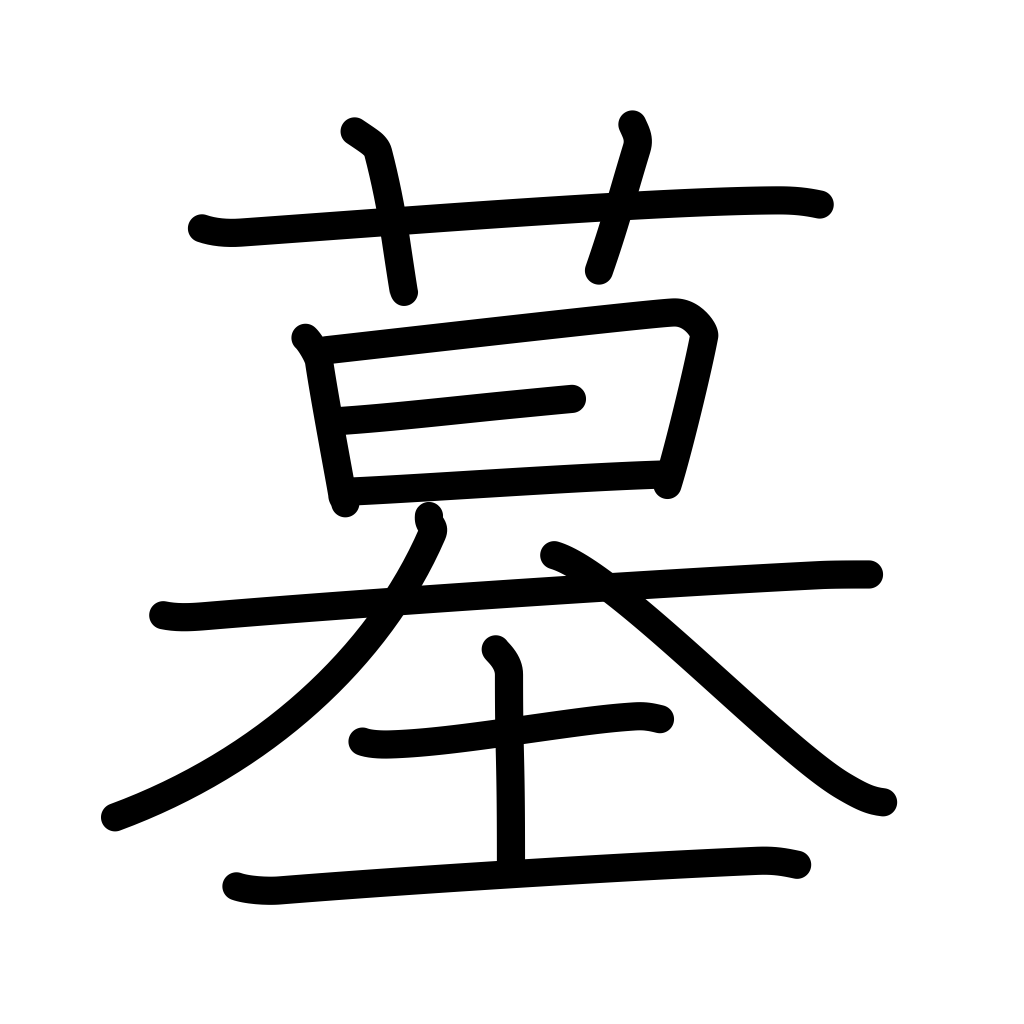
Meaning: grave, tomb